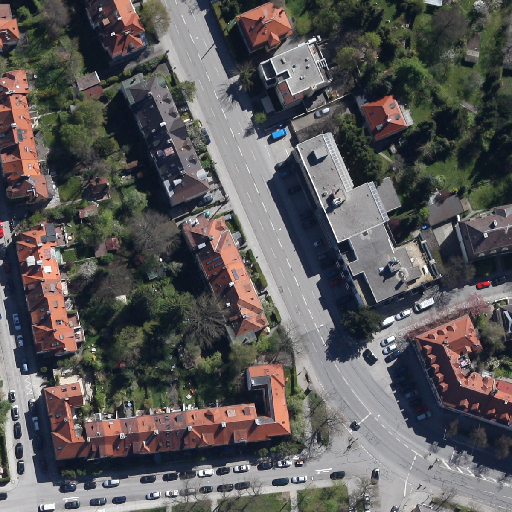
Referring expression: light-duty vehicle in the parking area